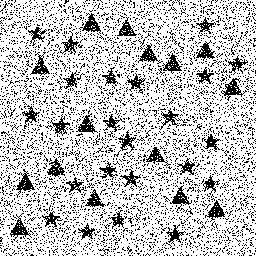
Squares: 0
Triangles: 15
Stars: 23
Total shapes: 38